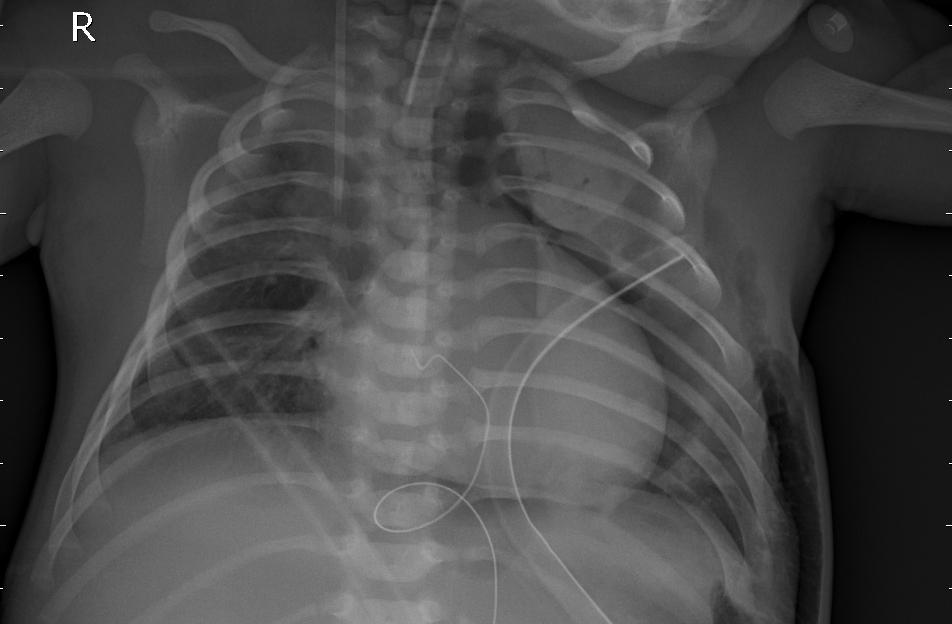
Diagnosis: PNEUMONIA